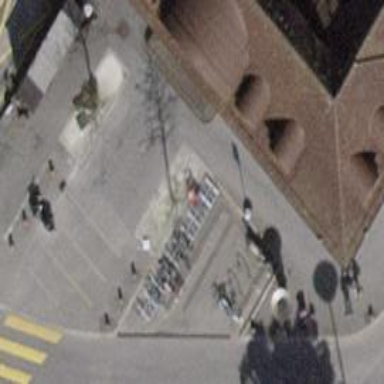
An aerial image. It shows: Bicycle rental facility.